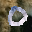
Label: 0